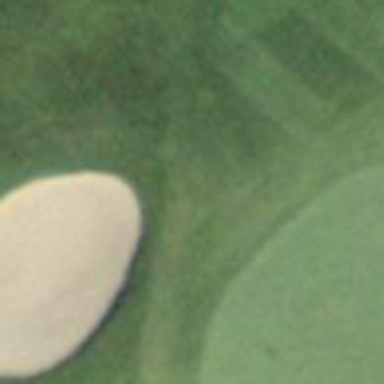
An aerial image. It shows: Golf bunker filled with sandy terrain.